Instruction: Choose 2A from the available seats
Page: seats
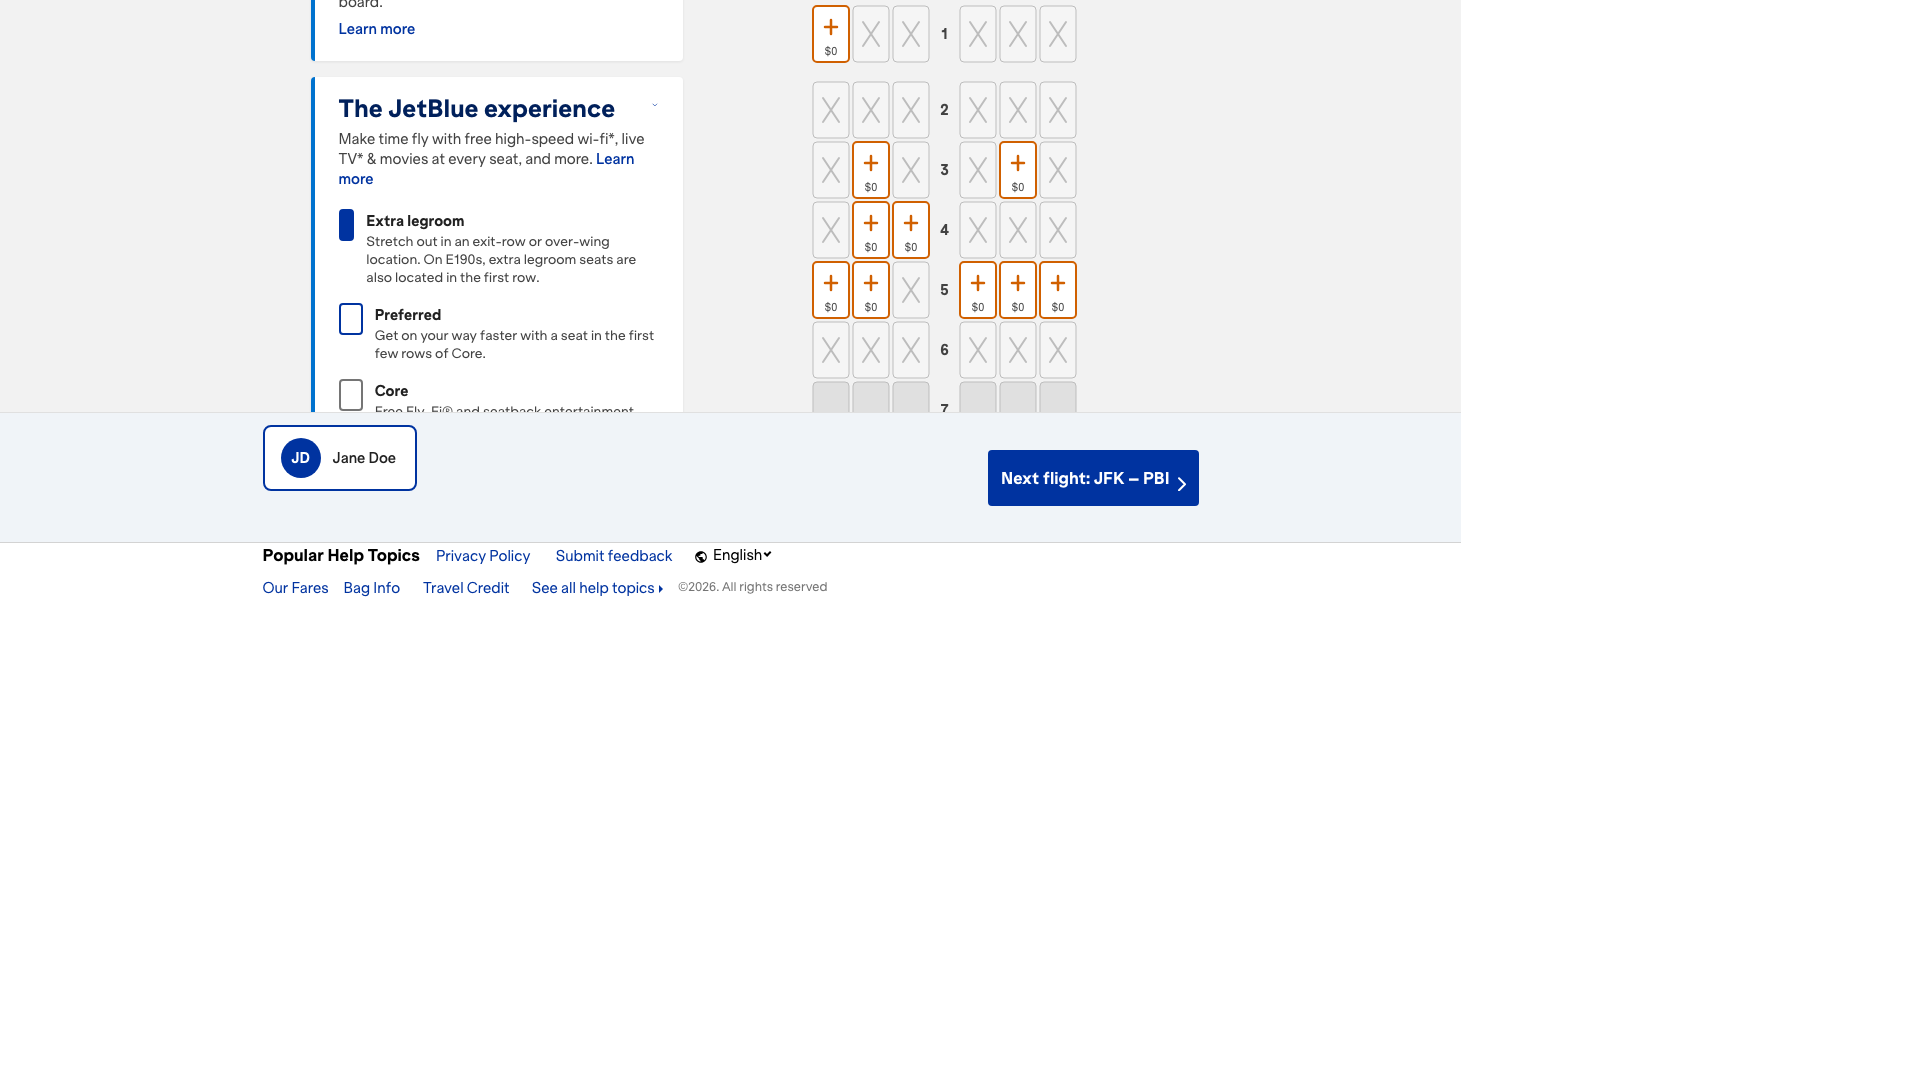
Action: click